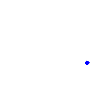
Particle: electron